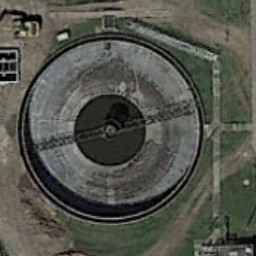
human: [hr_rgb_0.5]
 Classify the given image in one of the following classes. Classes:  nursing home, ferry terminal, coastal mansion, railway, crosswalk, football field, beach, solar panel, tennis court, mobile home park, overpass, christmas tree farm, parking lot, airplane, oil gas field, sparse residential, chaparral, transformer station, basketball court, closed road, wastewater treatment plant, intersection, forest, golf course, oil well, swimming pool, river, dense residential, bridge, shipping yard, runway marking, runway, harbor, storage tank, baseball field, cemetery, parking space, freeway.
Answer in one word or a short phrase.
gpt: wastewater treatment plant